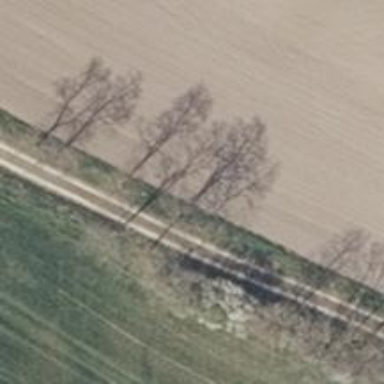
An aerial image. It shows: Deciduous broadleaved tree.